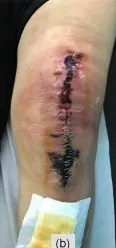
Skin necrosis on the 18th post-operative day.
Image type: medical_photograph (skin_photograph)